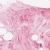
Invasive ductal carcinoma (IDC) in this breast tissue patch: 0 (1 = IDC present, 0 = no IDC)